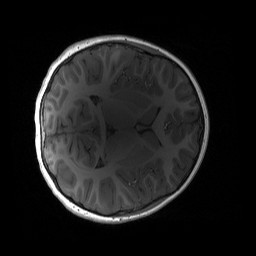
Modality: T1w
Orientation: axial
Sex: female
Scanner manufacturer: siemens
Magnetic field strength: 3 T
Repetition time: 1.9 s
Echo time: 0.00243 s